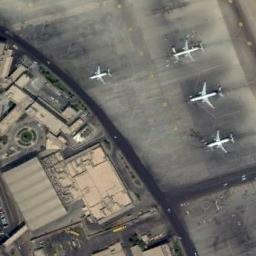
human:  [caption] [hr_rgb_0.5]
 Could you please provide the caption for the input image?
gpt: Four planes are parked on the open space near the buildings .

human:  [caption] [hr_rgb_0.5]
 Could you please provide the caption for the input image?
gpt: Three planes parked in a row, And another smaller plane parked near the building .

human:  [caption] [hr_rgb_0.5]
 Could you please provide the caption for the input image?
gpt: Three planes parked in a line on the airport and another plane in front of them .

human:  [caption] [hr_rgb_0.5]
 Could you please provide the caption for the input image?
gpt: Several planes of different sizes are parked in a clearing, With many buildings next to the plane .

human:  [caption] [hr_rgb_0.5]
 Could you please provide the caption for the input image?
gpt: Four planes are in the parking lot next to the buildings .